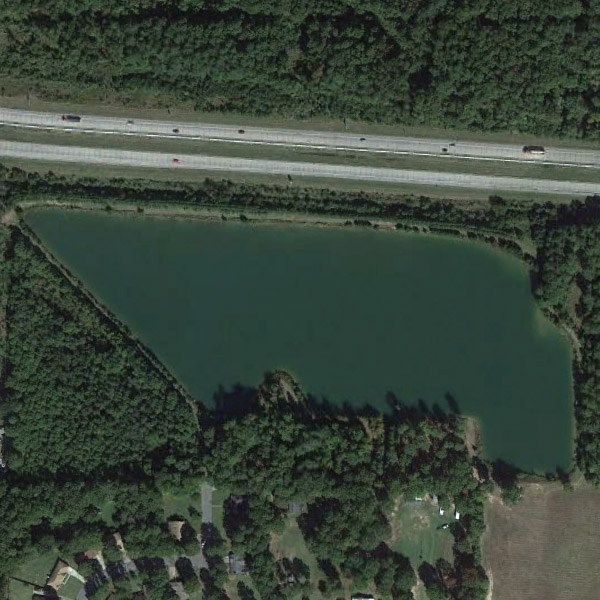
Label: Pond